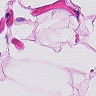
Metastatic tissue present: no